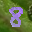
Label: 8